Interaction volume radius: 10 \u00c5
Interaction volume height: 15 \u00c5
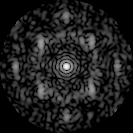
Disorder parameter: 0.5737